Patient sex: M
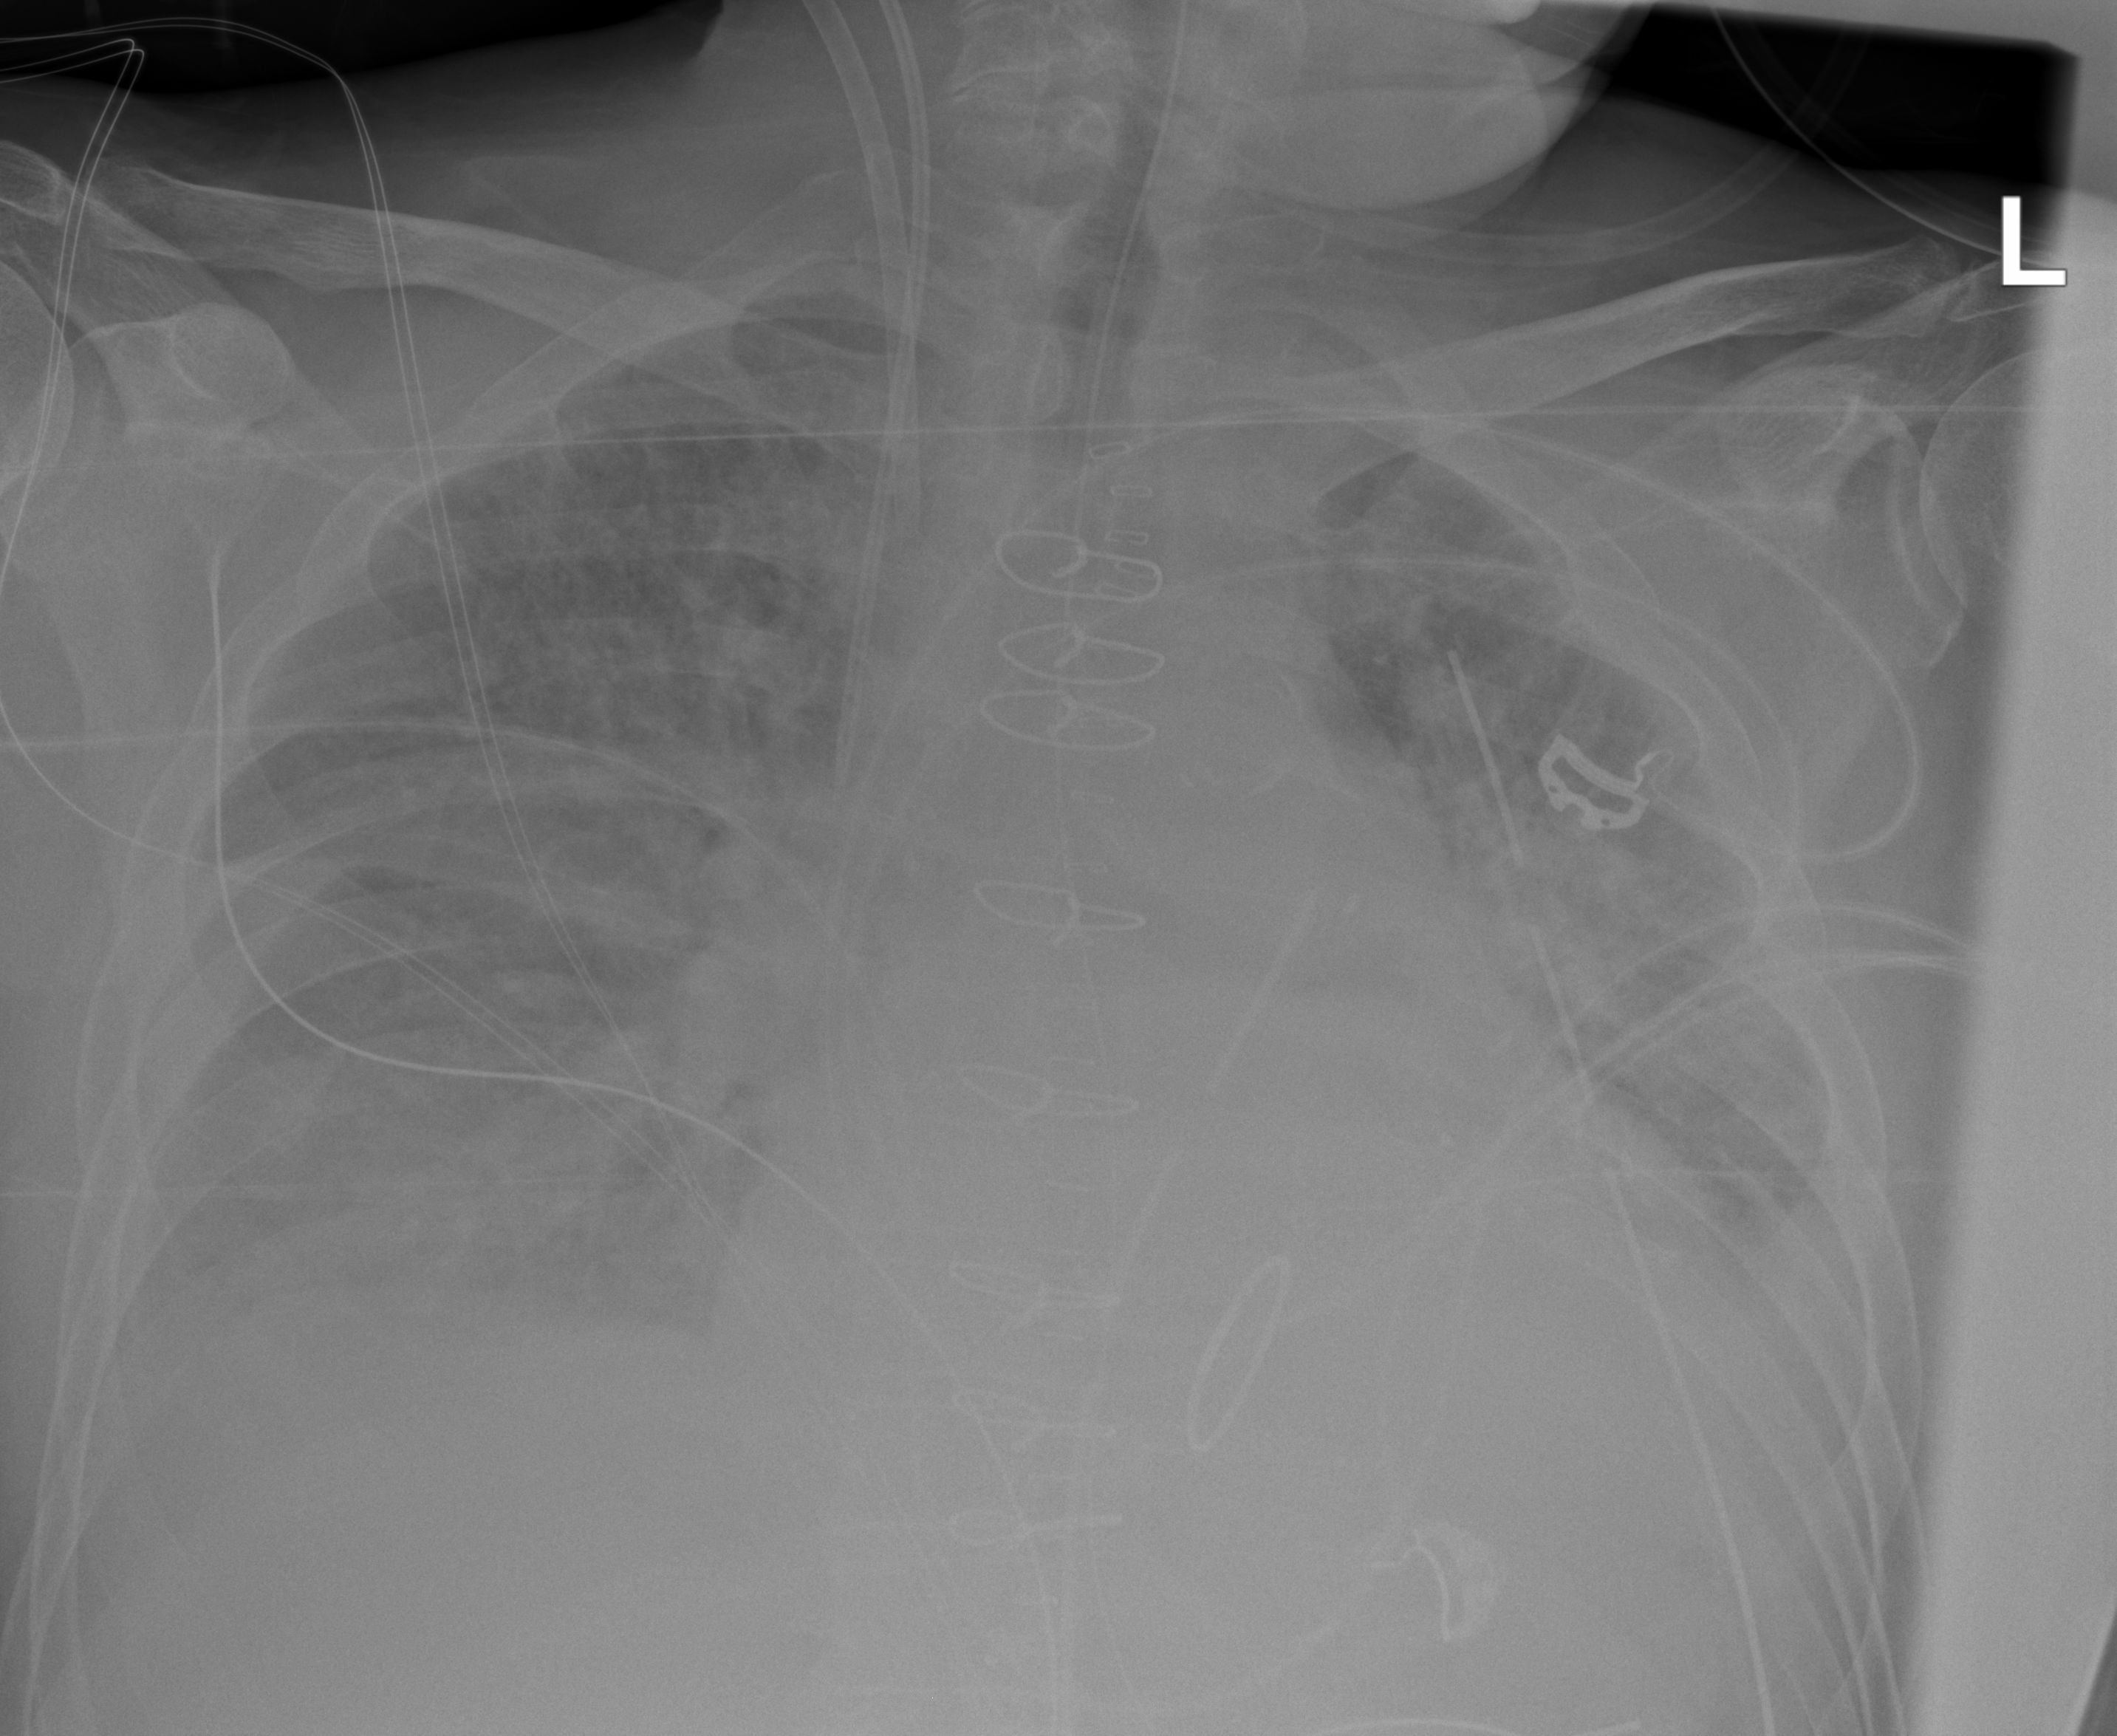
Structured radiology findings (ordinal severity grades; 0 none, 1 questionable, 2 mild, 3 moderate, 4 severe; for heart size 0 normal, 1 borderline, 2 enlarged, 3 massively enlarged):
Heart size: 2
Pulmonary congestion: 2
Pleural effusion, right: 2
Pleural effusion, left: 2
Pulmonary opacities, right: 2
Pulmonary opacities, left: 2
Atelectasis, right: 2
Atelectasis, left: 2